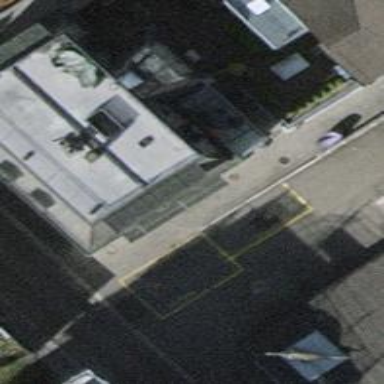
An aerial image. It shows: Parking area with disabled parking space available.